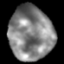
Tissue: lung
Cell type: Epithelial cells
Senescence score: 0.2375
Nuclear area (px): 2332
Mean DAPI intensity: 132.807